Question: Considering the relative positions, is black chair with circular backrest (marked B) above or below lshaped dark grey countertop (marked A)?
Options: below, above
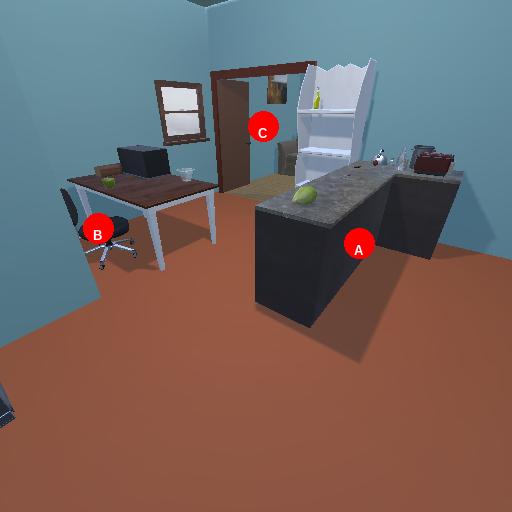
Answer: below